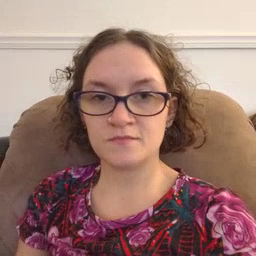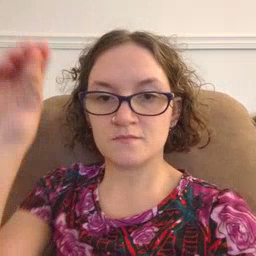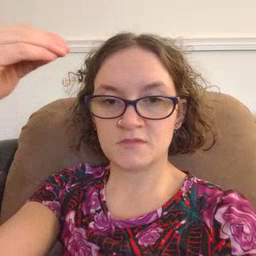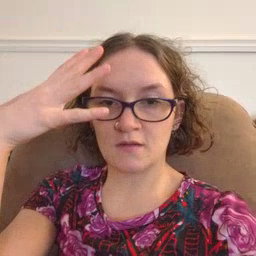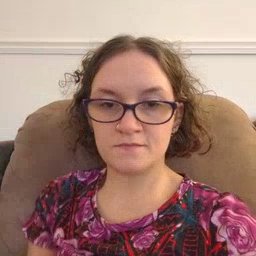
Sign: sun